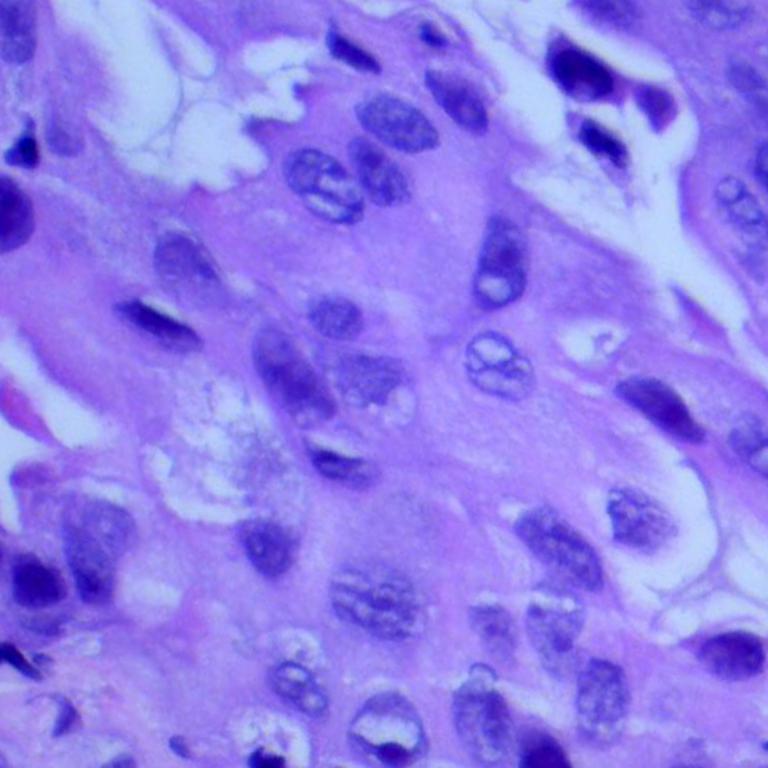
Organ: lung
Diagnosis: adenocarcinomas